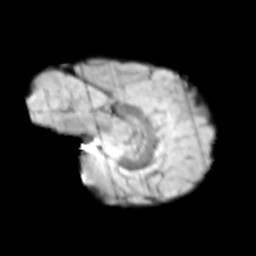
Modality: T2w
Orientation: sagittal
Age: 9
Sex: female
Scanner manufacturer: siemens
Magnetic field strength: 3 T
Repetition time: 3.8 s
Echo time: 0.07 s